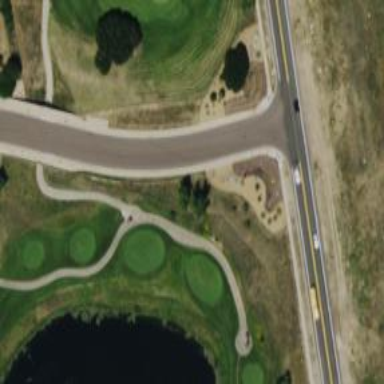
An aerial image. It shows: Well-maintained path for golf carts. The track type is grade1.